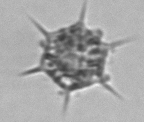
Label: Dictyocha